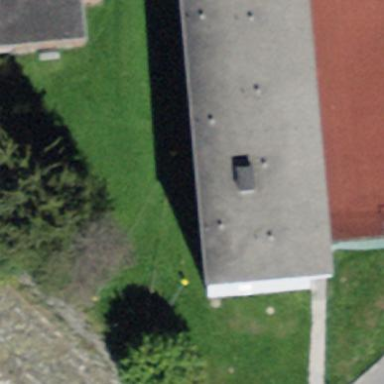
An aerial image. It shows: School building with flat roof.